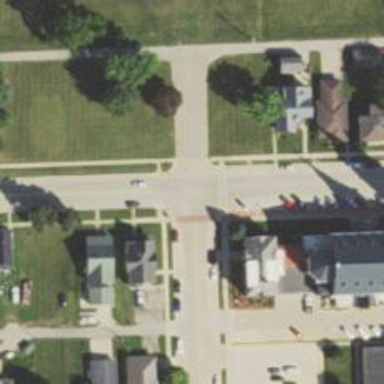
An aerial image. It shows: Residential road.